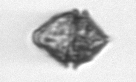
Label: Kryptoperidinium_triquetrum